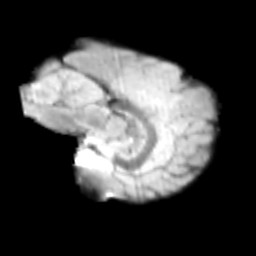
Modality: T2w
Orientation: sagittal
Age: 13
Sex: male
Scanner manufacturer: siemens
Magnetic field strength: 3 T
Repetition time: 3.8 s
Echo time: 0.07 s